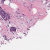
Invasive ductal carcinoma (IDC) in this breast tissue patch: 1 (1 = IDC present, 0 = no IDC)